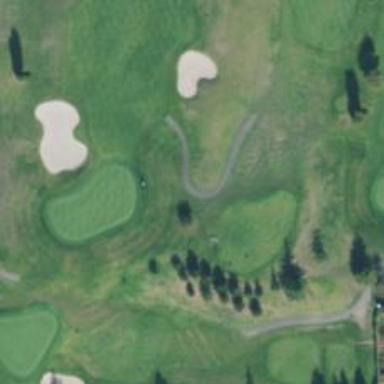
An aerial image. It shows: Path designated for golf carts.